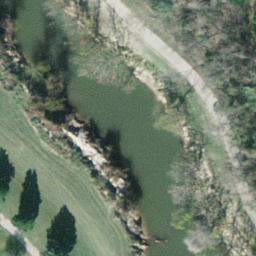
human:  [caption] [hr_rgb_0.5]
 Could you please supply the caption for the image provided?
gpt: It is a river with two rows of trees on both banks of the river .

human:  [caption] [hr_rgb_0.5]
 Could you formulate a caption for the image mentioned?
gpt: A river with two rows of trees on both banks of the river .

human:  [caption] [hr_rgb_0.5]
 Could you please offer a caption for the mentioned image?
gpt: There are two rows of trees on both banks of the river .

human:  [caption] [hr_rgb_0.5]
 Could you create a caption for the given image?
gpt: There are two rows of trees on both banks of the river with grass on the ground .

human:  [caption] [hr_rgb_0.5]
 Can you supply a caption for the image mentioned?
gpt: A river go through the area with two rows of trees on both banks of the river and grass on the ground .